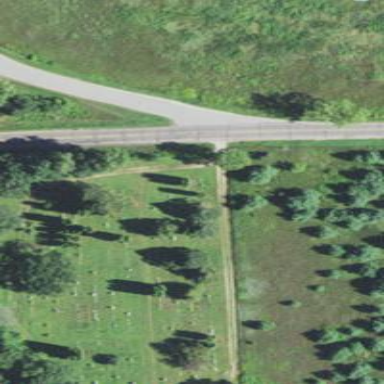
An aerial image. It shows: Cemetery with graves.